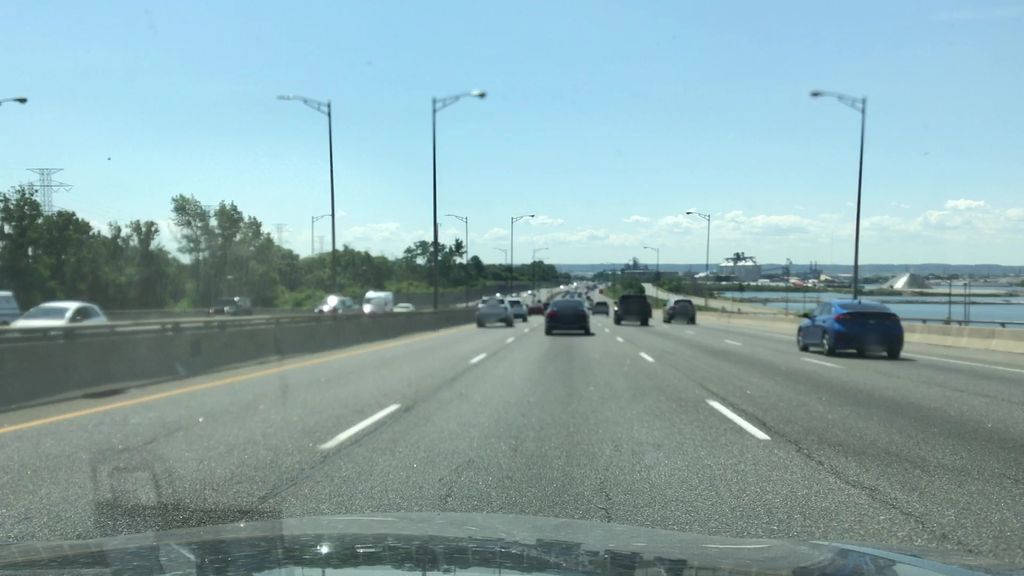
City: hamilton